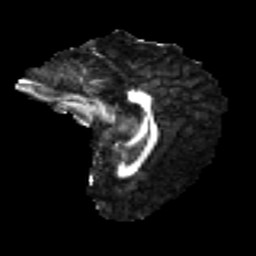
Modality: FA
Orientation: sagittal
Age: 30
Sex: female
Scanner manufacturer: ge
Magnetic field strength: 3 T
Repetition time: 7.8 s
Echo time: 0.0606 s